Field crop: maize
Growth stage: 2
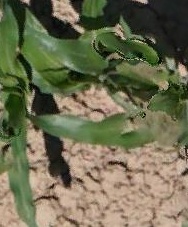
Species: maize